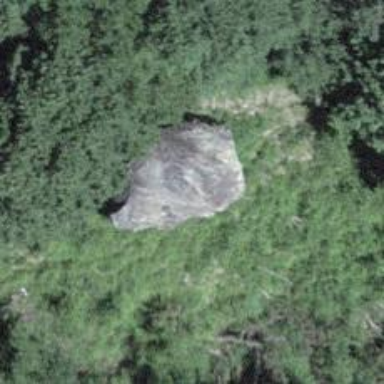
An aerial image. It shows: Geological feature known as glacial erratic.